Question: How to display data from SQLite to label using FMDB like this:

I would like to display whatever the output is in this format for the user to see. No Interaction. Only display for the 'select' query.
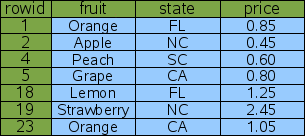
Answer: If you want to add 'UILabel' objects, just iterate through your result set, adding labels to your view. Something like:
'''
NSInteger rowNum = 0;
NSArray *columnWidths = @[@(50), @(120), @(75), @(75)];
CGFloat rowHeight = 24.0;
FMResultSet *rs = [db executeQuery:sql];
while ([rs next])
{
CGFloat x = 0.0;
NSInteger colNum = 0;
for (NSNumber *columnWidth in columnWidths)
{
UILabel *label = [[UILabel alloc] initWithFrame:CGRectMake(x,
rowHeight * rowNum,
[columnWidth floatValue],
rowHeight)];
label.textAlignment = NSTextAlignmentCenter;
label.layer.borderColor = [UIColor blackColor].CGColor;
label.layer.borderWidth = 1.0;
label.text = rs[colNum++];
[self.view addSubview:label];
x += [columnWidth floatValue];
}
rowNum++;
}
[rs close];
'''
I just typed that in, so I'm sure there are typos in there, but hopefully it's enough to give you an idea of what it could look like. If there are too many rows to fit on a screen, you would add a scrollview to your view, and then add the labels as a subview to that.
I also think the tableview is a wonderful approach. Or dynamically built a HTML string that you show in a 'UIWebView'. Tons of options here. It depends a little upon what your ultimate goal is here, the nature of the data, what sort of user interaction you want.